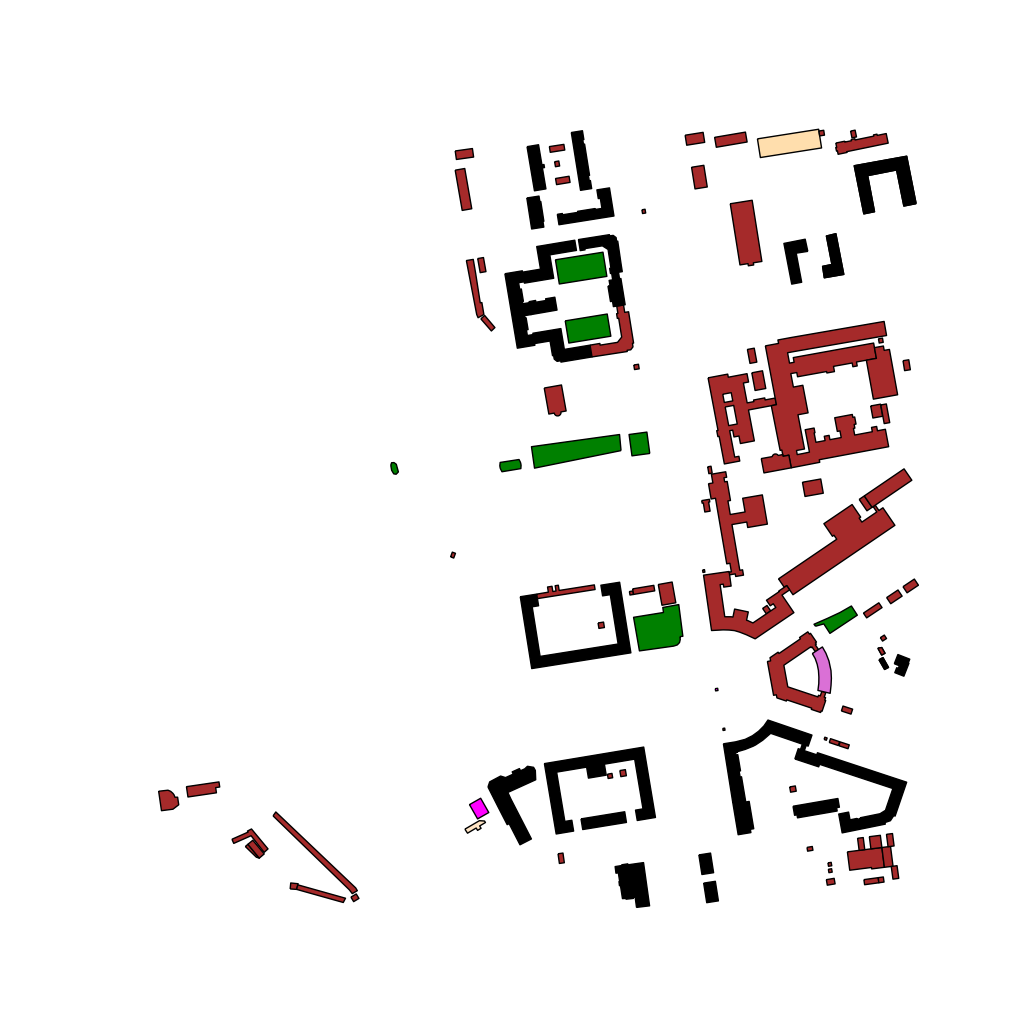
Tags: overhead vector_map, industrial, recreation, residential, special, modern, soviet, high_rise, individual_rise, low_rise, medium_rise, density_1, Building, College, Facility, Park, Police, Supermkt, Vet, 1.0 km²